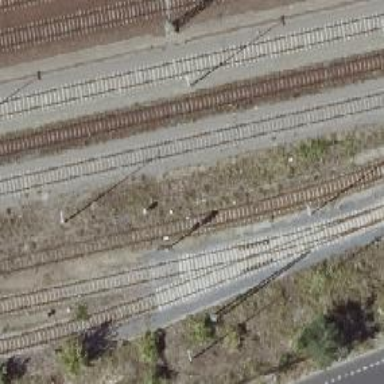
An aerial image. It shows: Railway signal.